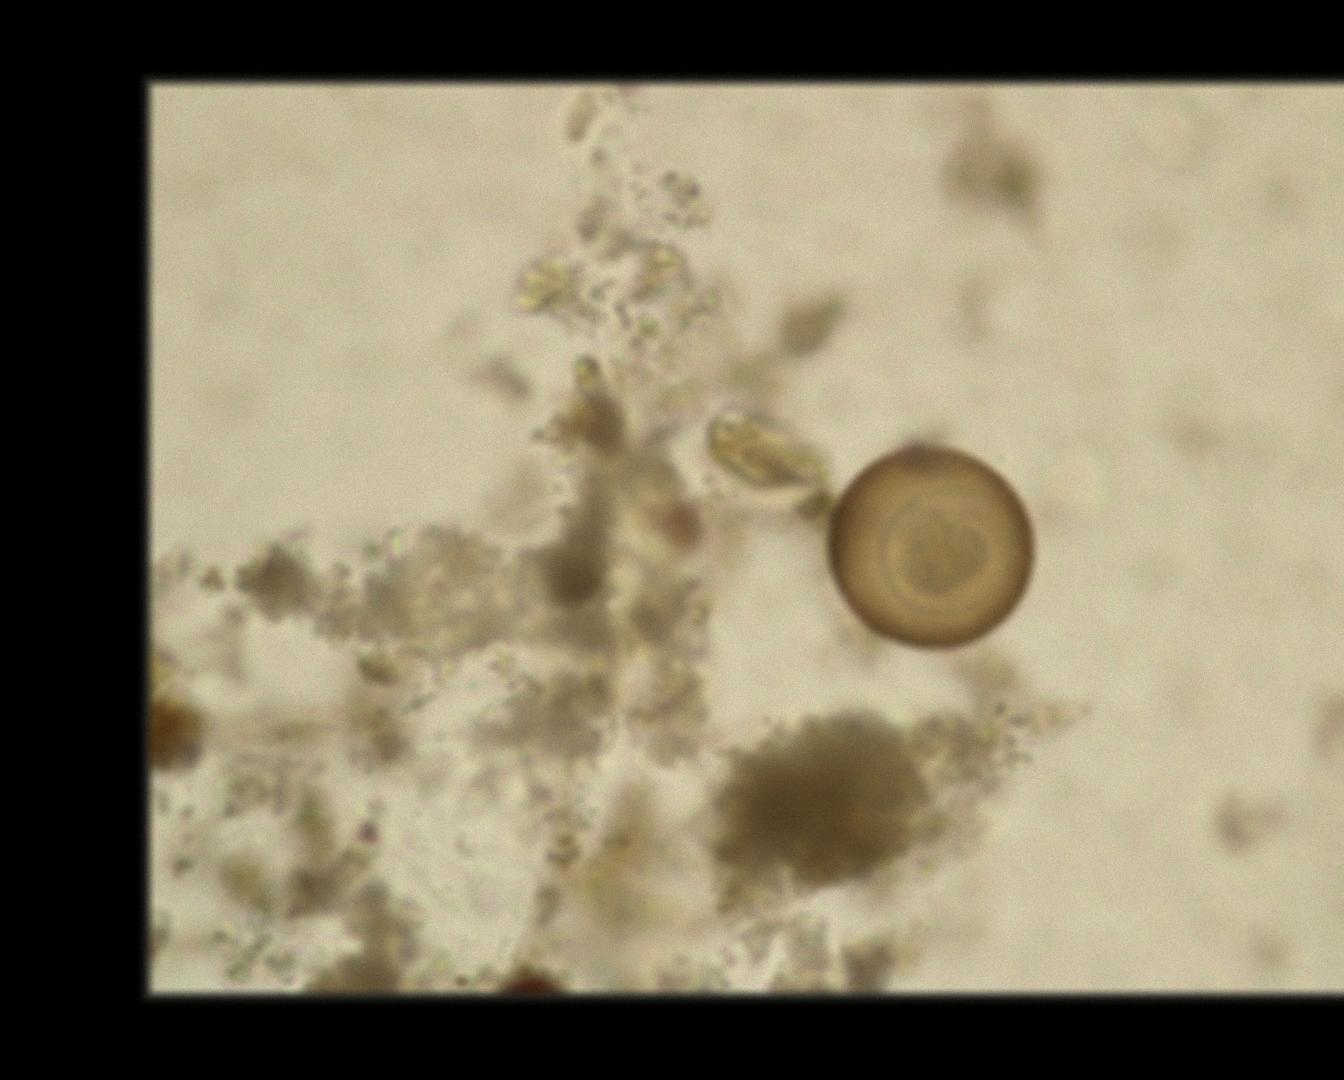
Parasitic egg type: Hymenolepis diminuta